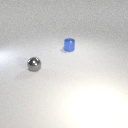
small gray metal sphere in front of small blue metal cylinder